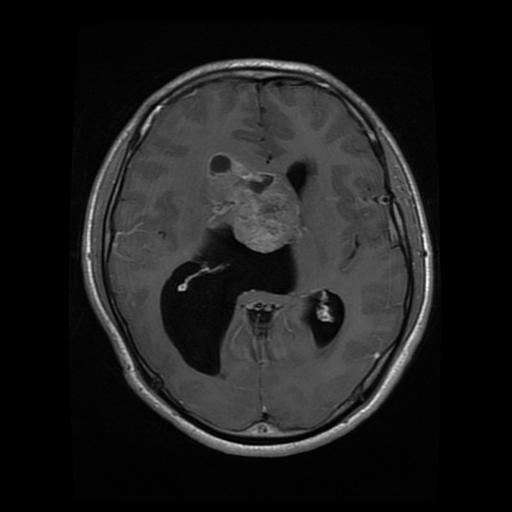
Label: glioma